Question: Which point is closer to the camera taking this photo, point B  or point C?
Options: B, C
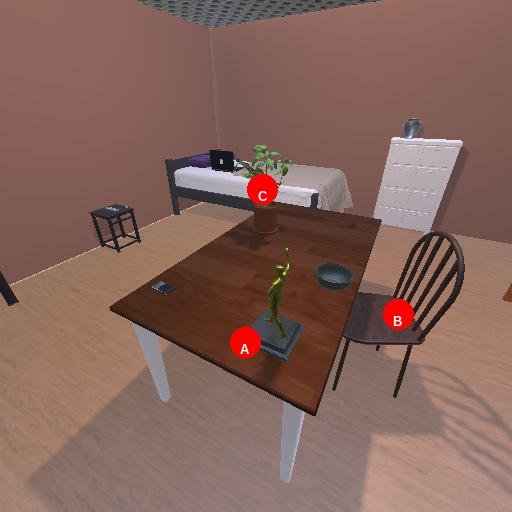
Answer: B